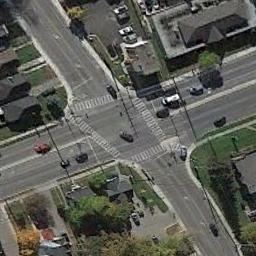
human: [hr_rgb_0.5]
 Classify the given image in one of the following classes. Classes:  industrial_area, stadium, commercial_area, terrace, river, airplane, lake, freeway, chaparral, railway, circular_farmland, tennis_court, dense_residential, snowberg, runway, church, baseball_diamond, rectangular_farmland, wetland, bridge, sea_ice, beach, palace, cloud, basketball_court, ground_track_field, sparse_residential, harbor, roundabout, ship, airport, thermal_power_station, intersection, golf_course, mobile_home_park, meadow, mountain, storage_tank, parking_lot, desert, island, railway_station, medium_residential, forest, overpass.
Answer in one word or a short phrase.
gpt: intersection